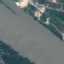
Label: River